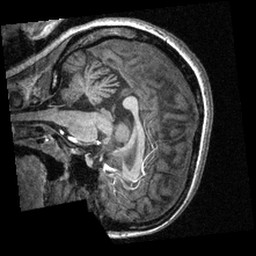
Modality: T1w
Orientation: sagittal